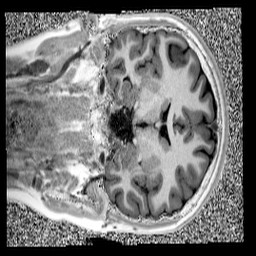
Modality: UNIT1
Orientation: coronal
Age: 14
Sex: female
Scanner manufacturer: siemens
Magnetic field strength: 3 T
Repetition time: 4 s
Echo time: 0.00299 s